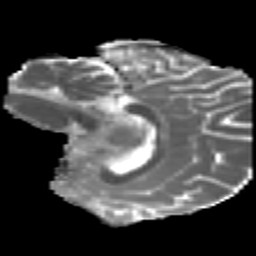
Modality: MD
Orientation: sagittal
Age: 24
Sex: male
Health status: healthy
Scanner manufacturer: philips
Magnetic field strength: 3 T
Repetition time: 10.623 s
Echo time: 0.07044 s